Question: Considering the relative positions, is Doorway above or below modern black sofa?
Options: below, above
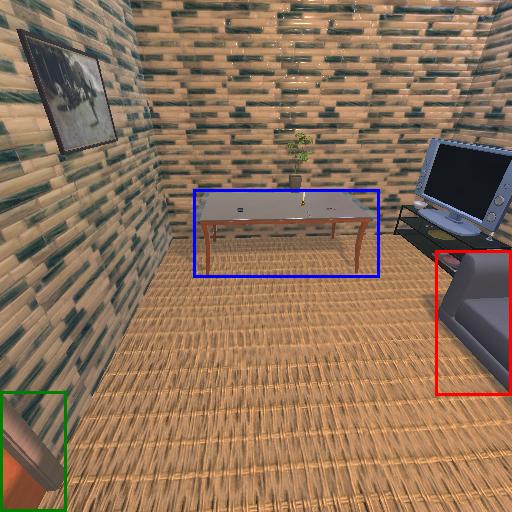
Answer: below